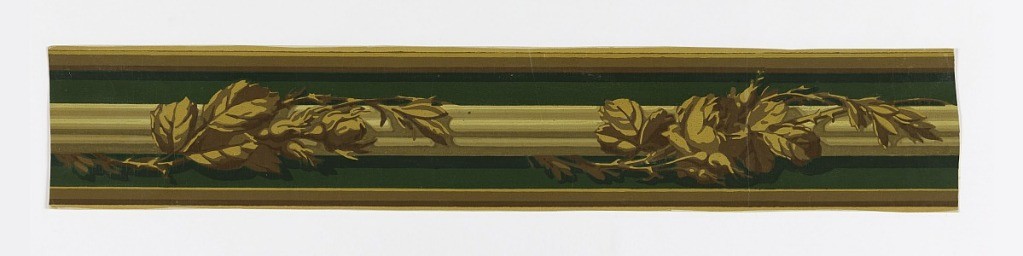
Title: Border
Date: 1870–1900
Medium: Block-printed on paper
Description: The design consists of a fluted rod wrapped with rose branches against a shaded background and with striped edging. Printed in green, yellow, ochre and brown.

H# 144